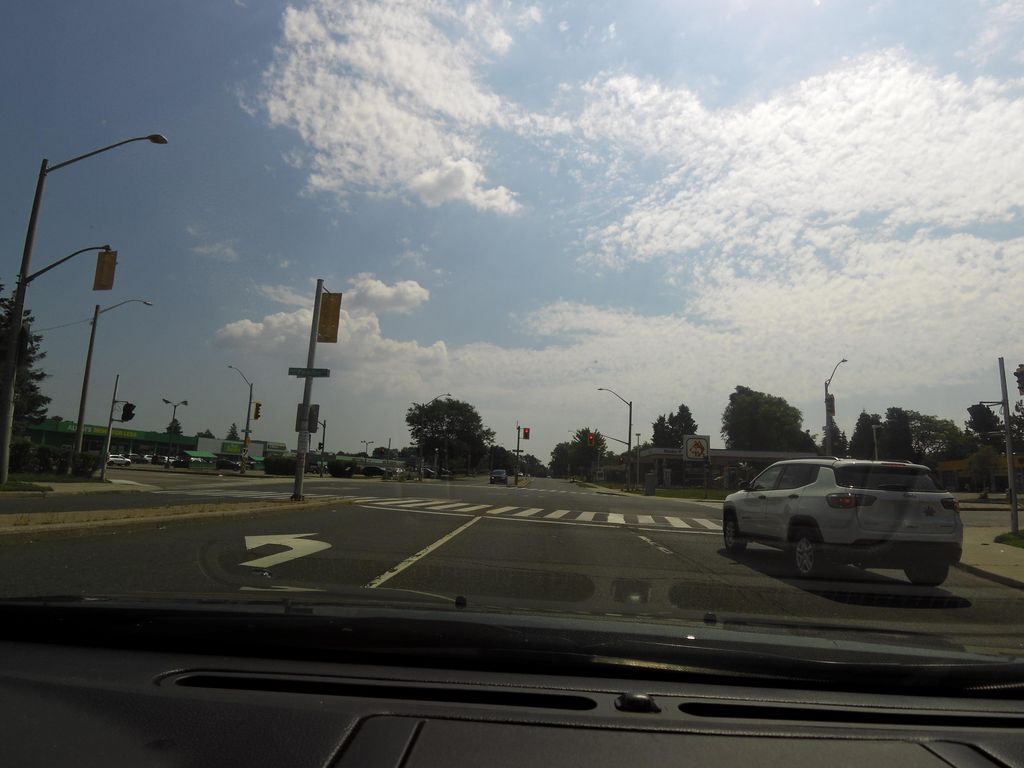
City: hamilton